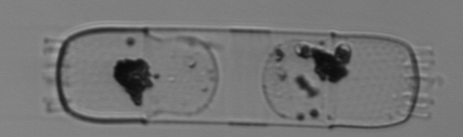
Label: Stephanopyxis